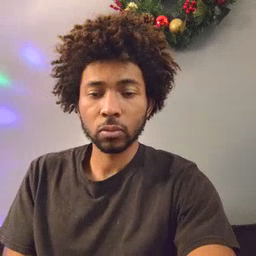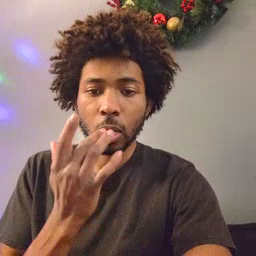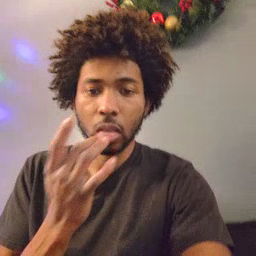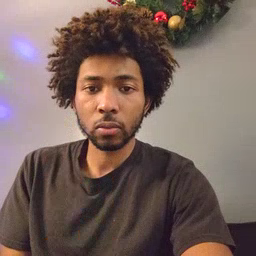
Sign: taste